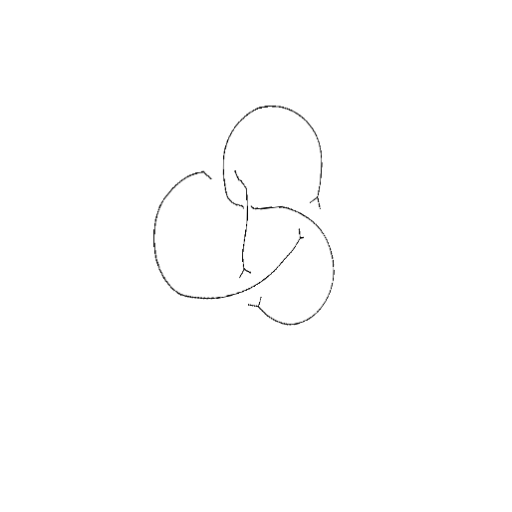
Crossing number: 4